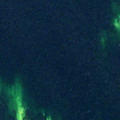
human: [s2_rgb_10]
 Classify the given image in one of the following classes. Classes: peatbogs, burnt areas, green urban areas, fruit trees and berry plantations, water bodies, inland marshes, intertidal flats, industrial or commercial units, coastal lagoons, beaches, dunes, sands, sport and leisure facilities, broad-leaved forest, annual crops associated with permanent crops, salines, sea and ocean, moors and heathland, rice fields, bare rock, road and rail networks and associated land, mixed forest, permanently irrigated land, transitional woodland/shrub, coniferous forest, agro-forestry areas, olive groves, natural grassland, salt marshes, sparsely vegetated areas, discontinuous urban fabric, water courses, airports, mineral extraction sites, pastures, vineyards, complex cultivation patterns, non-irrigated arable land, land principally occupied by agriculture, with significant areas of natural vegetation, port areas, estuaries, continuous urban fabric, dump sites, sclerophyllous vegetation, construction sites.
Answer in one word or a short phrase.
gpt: sea and ocean